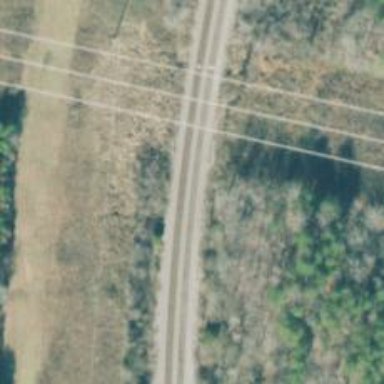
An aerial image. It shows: Rail with milepost labeled as 00C.